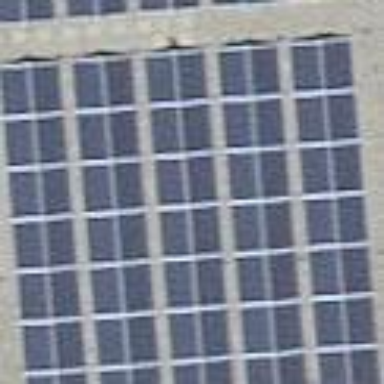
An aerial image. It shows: Solar photovoltaic panel generator.